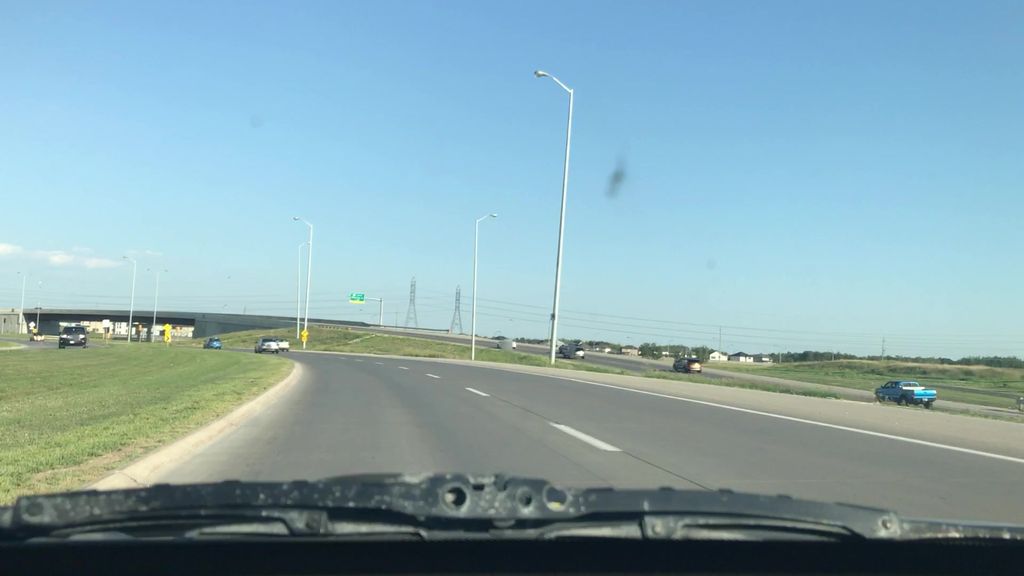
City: winnipeg